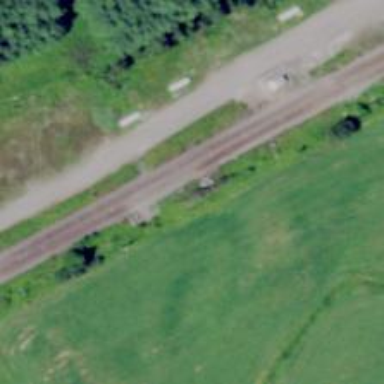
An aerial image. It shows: Junction on the railway.